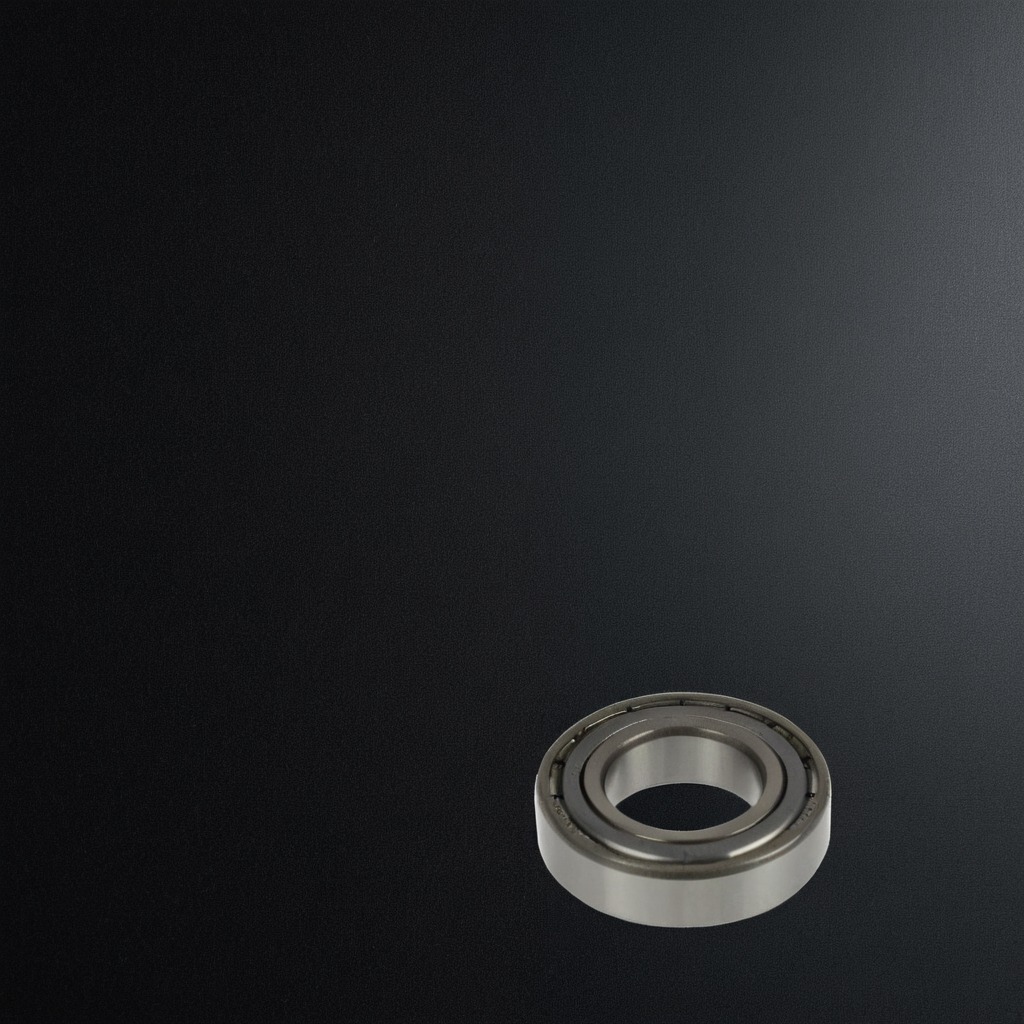
A metal ball bearing is lying on the granite tabletop.